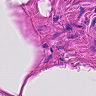
Metastatic tissue present: no